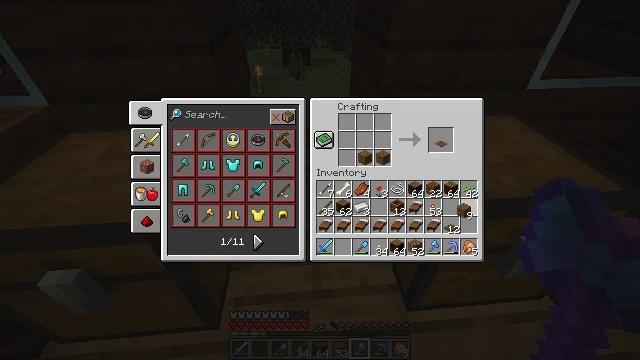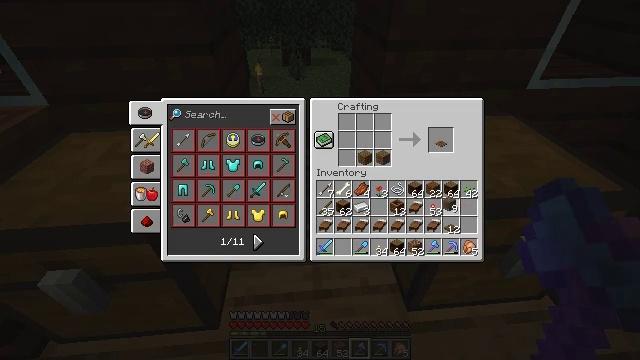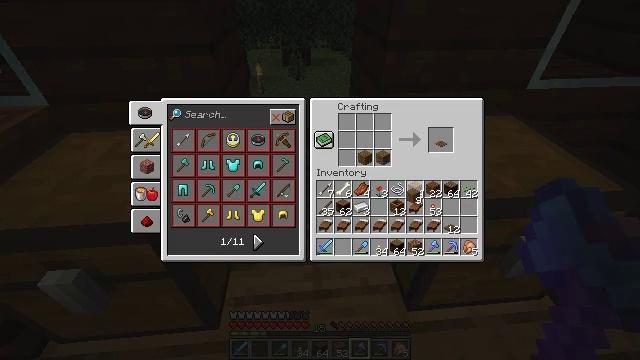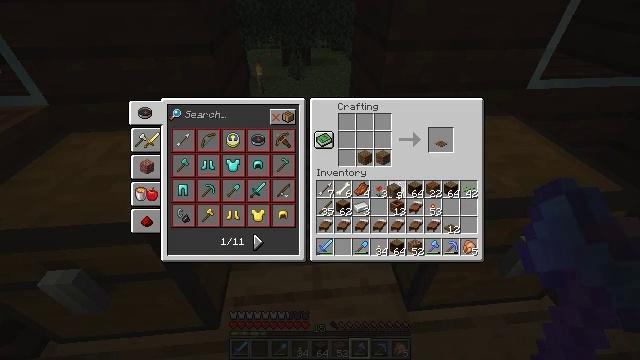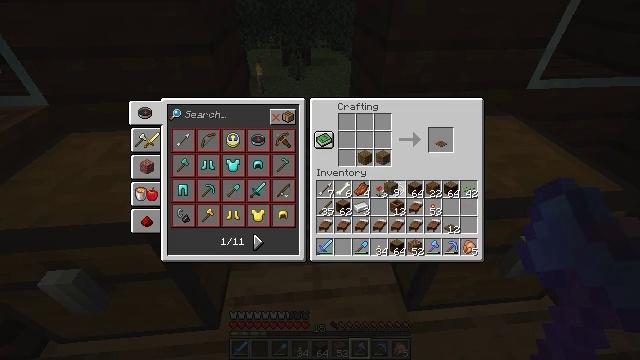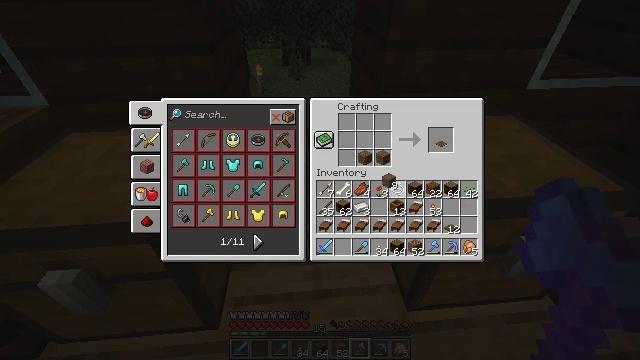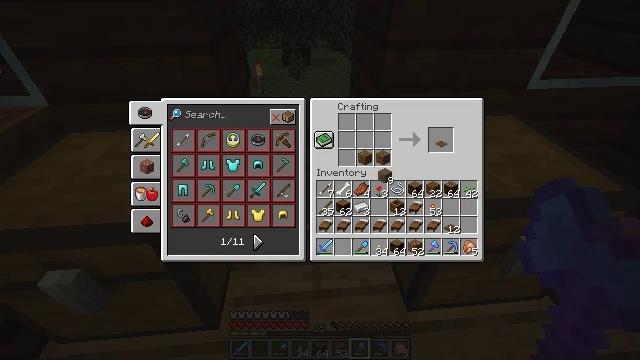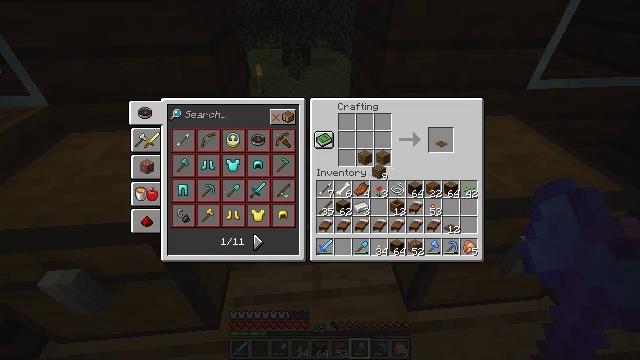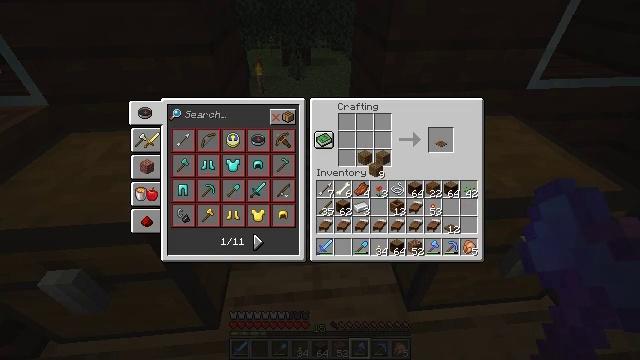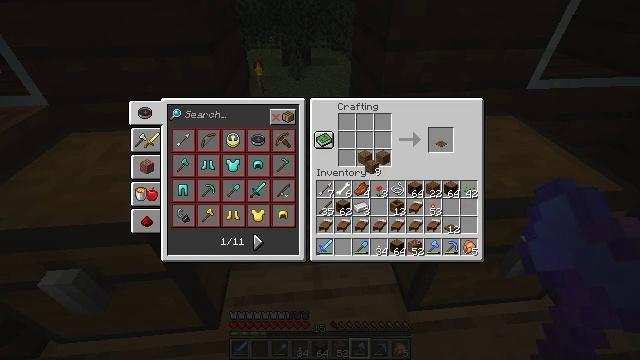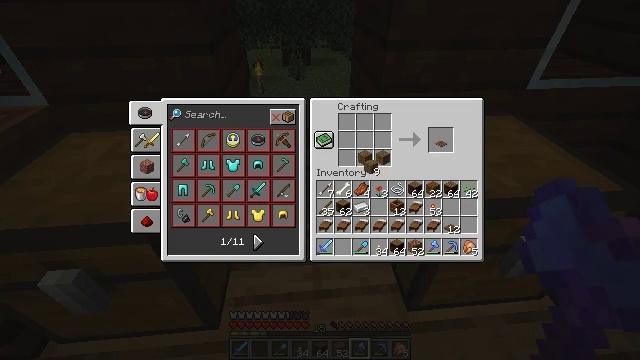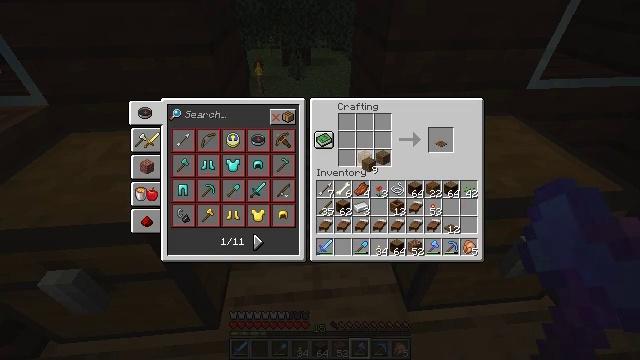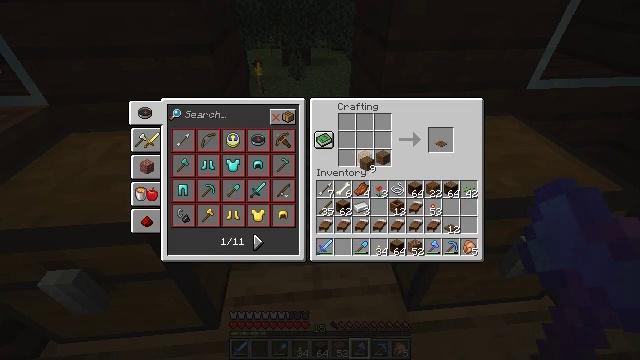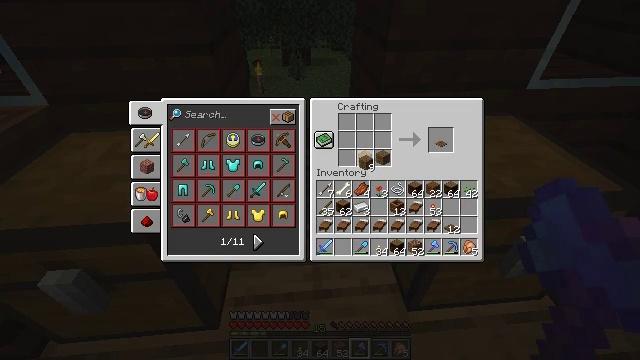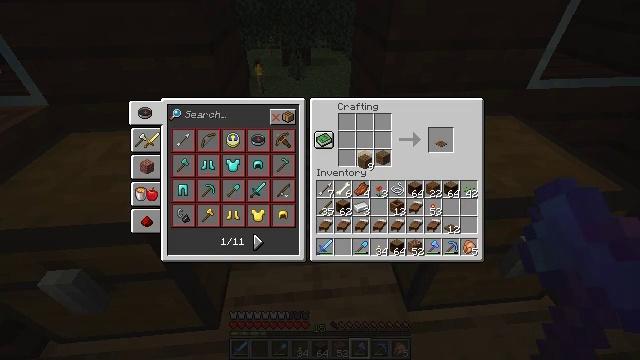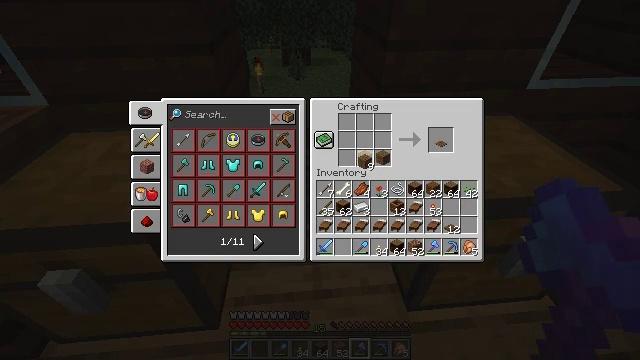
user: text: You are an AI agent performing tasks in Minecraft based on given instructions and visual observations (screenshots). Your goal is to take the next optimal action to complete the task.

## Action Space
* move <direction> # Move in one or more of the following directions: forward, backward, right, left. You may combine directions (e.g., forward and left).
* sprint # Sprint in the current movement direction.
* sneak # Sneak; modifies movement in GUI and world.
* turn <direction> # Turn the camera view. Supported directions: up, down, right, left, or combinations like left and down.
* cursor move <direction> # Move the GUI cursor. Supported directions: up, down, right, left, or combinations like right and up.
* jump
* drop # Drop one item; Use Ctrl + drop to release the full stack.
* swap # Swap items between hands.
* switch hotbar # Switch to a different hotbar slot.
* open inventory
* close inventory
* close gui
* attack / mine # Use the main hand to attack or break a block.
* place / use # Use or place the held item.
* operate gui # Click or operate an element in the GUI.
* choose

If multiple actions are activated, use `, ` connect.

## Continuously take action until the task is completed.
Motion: motion action
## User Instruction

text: Open the crafting table and craft a spruce pressure plate with spruce planks.
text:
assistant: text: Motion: cursor move left
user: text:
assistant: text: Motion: cursor move left and up
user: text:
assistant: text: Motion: cursor move left
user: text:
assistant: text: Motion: no_op
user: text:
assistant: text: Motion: no_op
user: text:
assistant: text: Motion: no_op
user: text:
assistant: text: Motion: no_op
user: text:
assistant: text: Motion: no_op
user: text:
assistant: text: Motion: no_op
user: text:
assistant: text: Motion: no_op
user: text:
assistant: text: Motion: no_op
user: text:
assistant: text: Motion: no_op
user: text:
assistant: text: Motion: no_op
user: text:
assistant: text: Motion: no_op
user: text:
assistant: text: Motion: no_op
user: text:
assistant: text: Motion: no_op
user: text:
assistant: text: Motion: no_op
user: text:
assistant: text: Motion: no_op
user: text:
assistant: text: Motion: choose
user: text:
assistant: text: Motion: choose
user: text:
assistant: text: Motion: choose
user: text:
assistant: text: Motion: choose
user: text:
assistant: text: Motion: choose
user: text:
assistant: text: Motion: choose
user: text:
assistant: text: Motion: choose
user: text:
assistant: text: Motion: choose
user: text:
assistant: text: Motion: choose
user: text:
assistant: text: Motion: choose
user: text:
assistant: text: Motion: no_op
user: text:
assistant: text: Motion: no_op